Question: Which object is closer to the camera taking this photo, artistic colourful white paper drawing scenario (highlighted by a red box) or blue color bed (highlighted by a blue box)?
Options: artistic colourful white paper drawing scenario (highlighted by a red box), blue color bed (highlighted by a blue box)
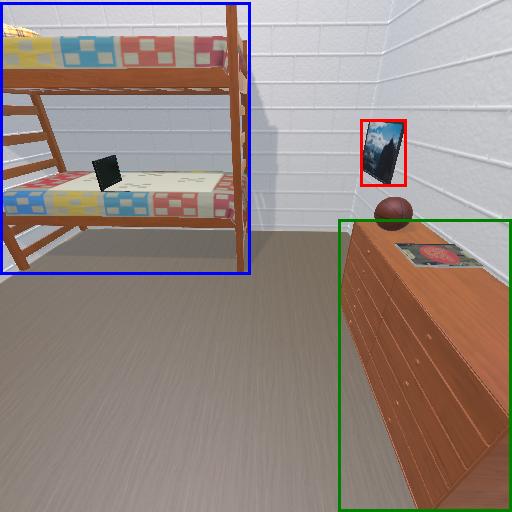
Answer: artistic colourful white paper drawing scenario (highlighted by a red box)